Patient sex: M
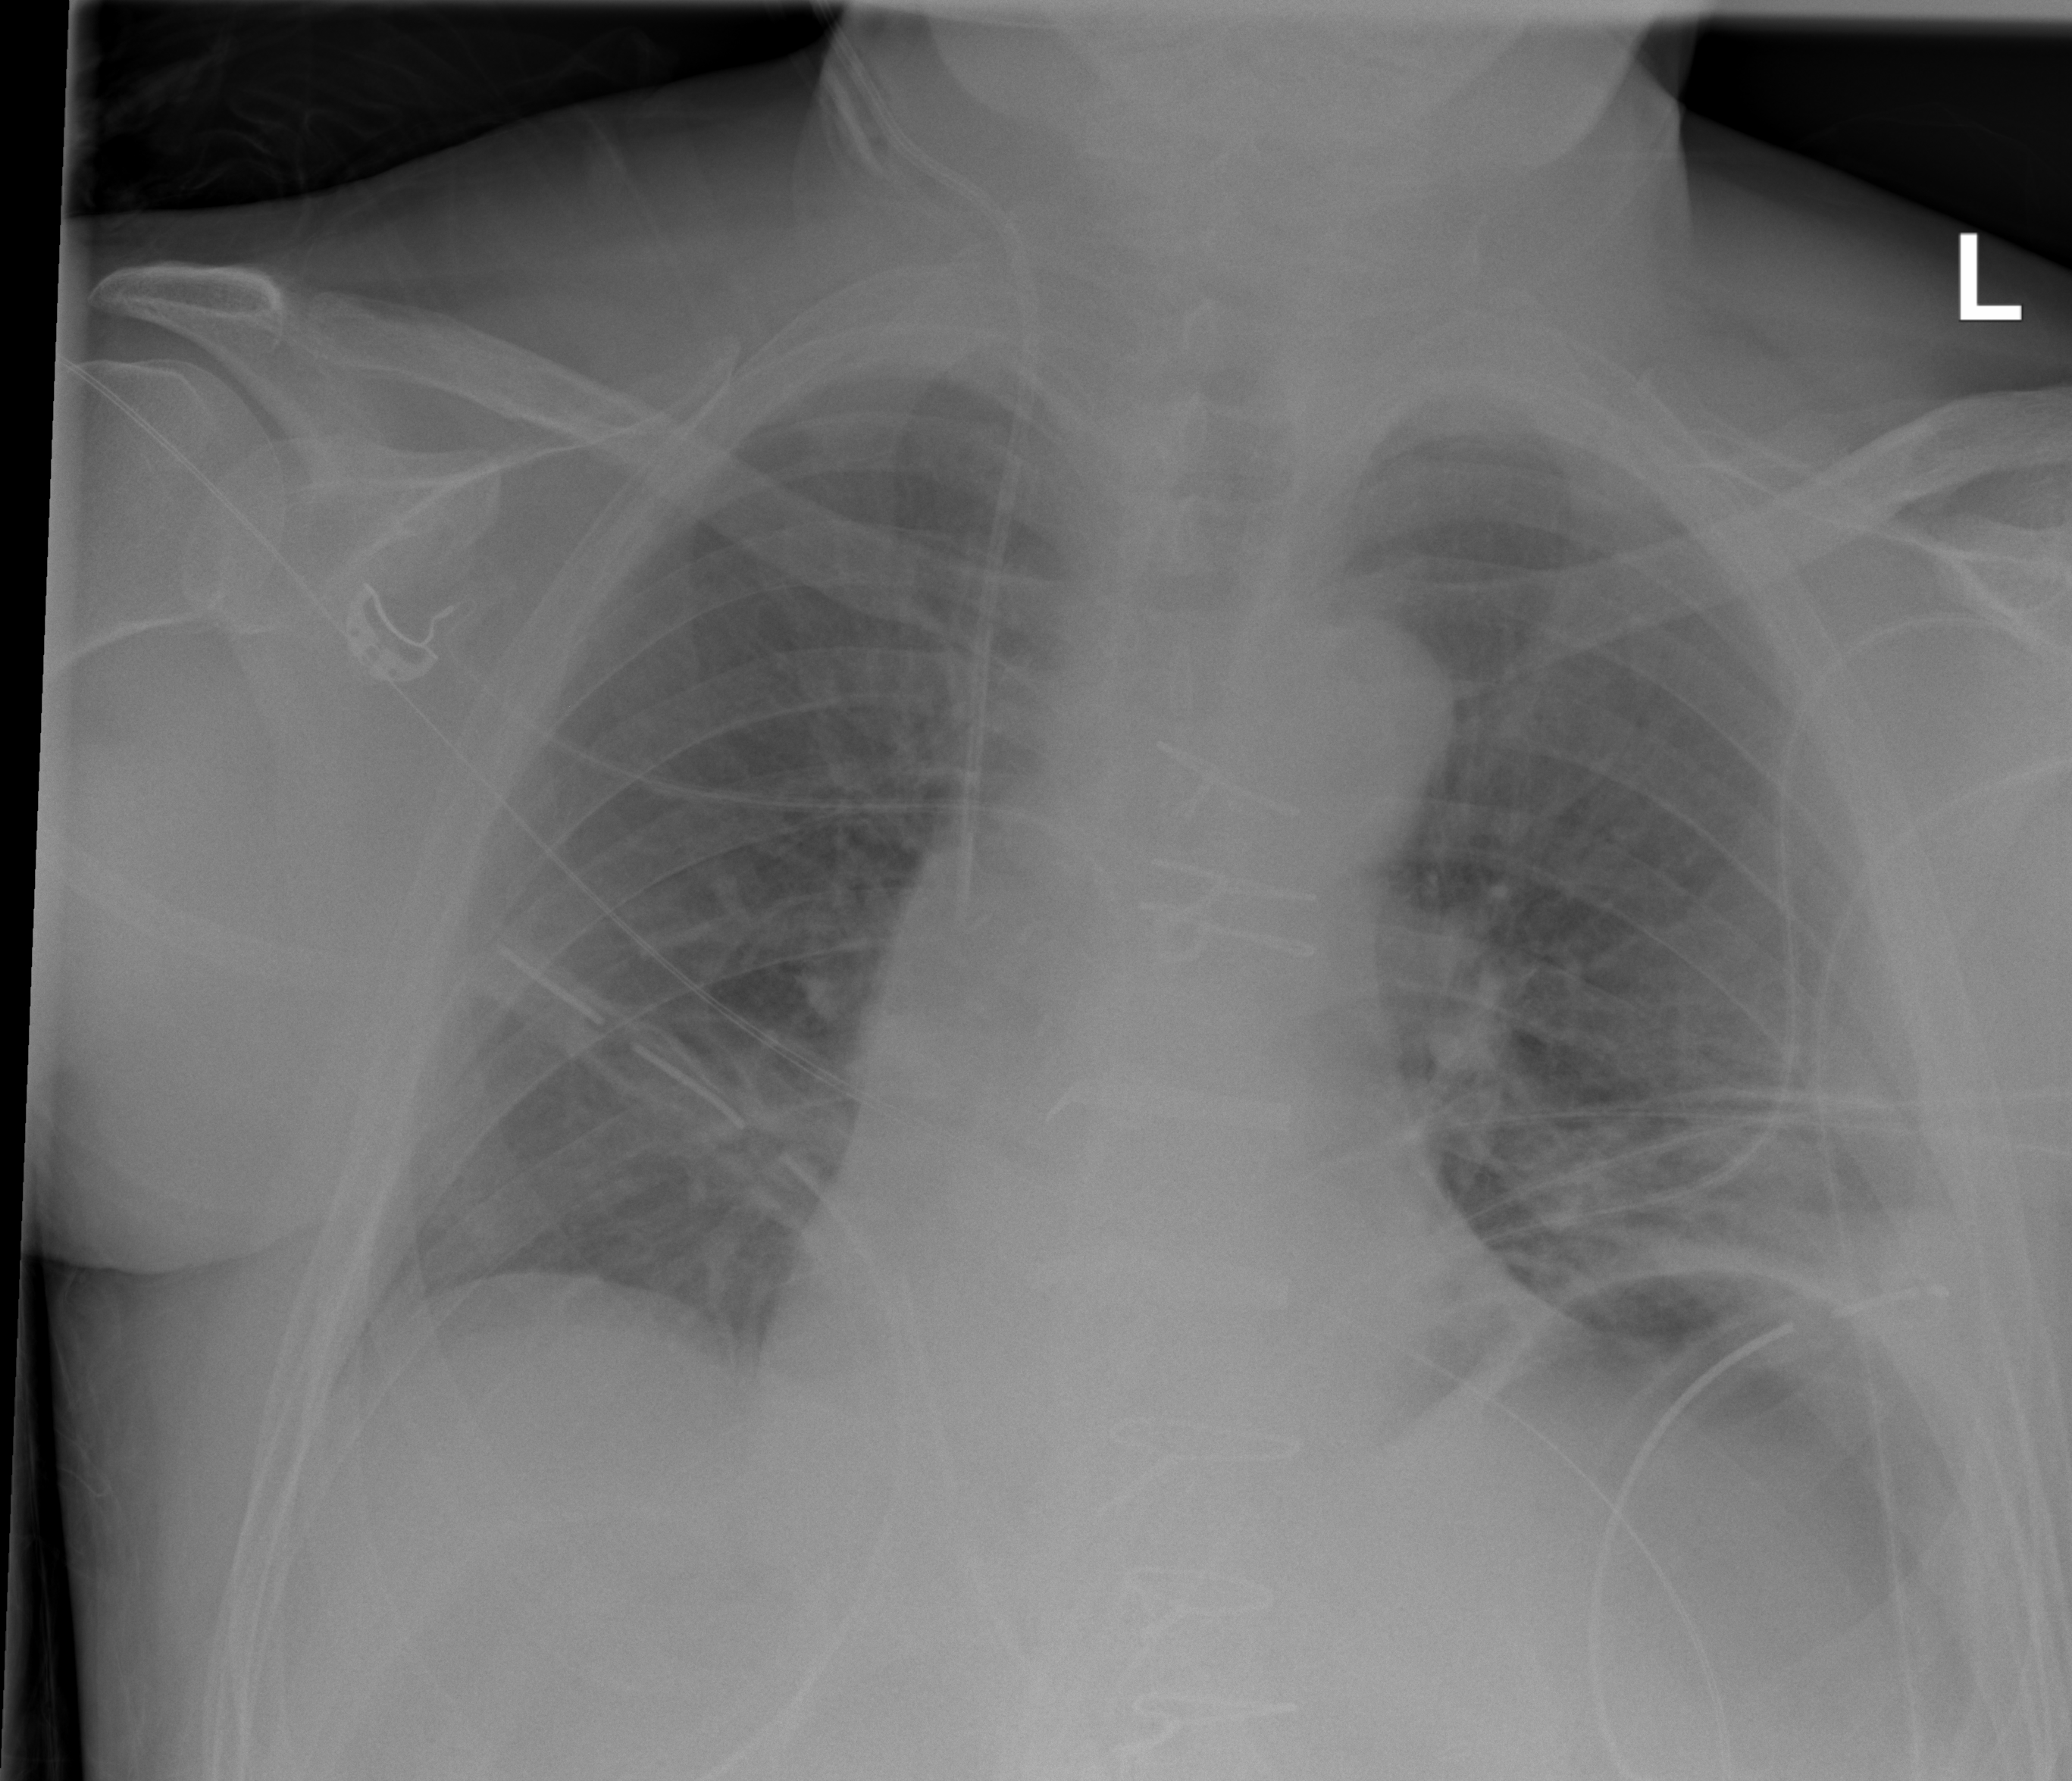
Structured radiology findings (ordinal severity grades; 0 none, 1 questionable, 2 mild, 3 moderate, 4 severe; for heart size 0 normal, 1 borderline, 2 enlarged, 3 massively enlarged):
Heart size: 2
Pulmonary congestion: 1
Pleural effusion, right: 0
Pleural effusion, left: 2
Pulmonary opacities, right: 0
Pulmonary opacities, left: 2
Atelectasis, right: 2
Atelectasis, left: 2